Interaction volume radius: 10 \u00c5
Interaction volume height: 10 \u00c5
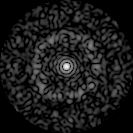
Disorder parameter: 0.8417